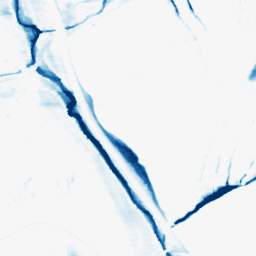
Category: morphological
Decomposition family: morphological_ellipse
Decomposition parameters: operation: closing
width: 5
height: 30
Upsampling method: cubic_mitchell
Upsampling parameters: scale: 2
Upsampling scale: 2